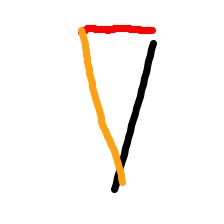
Shape: triangle